Question: ## I am trying to use MyApplication class for JSON data
---
:: I am displaying a list of elements in 'listview', I have retrieved data from 'JSON' and populated into 'listview'. I have put the snapshot of it below which I have at present.
---

---
::
- 'checkbox''MyApplication class''global memory'- 'listview'
:: If I select 'Carl' and 'bangalore' When I click 'Button' I must get the 'listview' of 'Carl' and 'Bangalore' displayed
---
:: After selecting the 'checkbox' of required elements when i click 'Button' i am getting log errors as shown in the 'Log'
- 'MyApplication class'
---
'''
public class MainActivity extends Activity {
// Declare Variables
JSONObject jsonobject;
JSONArray jsonarray;
ListView listview;
Adapter adapter;
ProgressDialog mProgressDialog;
ArrayList<HashMap<String, String>> arraylist;
static String NAME = "rank";
Button btn;
StringBuilder result;
MyApplication mapp;//get MyApplication reference
@Override
public void onCreate(Bundle savedInstanceState) {
super.onCreate(savedInstanceState);
// Get the view from listview_main.xml
setContentView(R.layout.activity_main);
mapp=MyApplication.getInstance();
listview = (ListView) findViewById(R.id.listView_id);
btn = (Button) findViewById(R.id.button1);
btn.setOnClickListener(new OnClickListener() {
@Override
public void onClick(View v) {
// TODO Auto-generated method stub
result = new StringBuilder();
for (int i = 0; i < arraylist.size(); i++) {
if (adapter.mysparse.get(i) == true) {
result.append(arraylist.get(i).get(MainActivity.NAME));
result.append("
");
}
}
Intent n = new Intent(MainActivity.this, DisplayActivity.class);
//n.putExtra("buffer", result.toString());
startActivity(n);
}
});
// Execute DownloadJSON AsyncTask
new DownloadJSON().execute();
}
// DownloadJSON AsyncTask
private class DownloadJSON extends AsyncTask<Void, Void, Void> {
@Override
protected void onPreExecute() {
super.onPreExecute();
// Create a progressdialog
mProgressDialog = new ProgressDialog(MainActivity.this);
// Set progressdialog title
// mProgressDialog.setTitle("Fetching the information");
// Set progressdialog message
mProgressDialog.setMessage("Loading...");
mProgressDialog.setIndeterminate(false);
// Show progressdialog
mProgressDialog.show();
}
@Override
protected Void doInBackground(Void... params) {
// Create an array
arraylist = new ArrayList<HashMap<String, String>>();
// Retrieve JSON Objects from the given URL address
jsonobject = Parser
.getJSONfromURL("http://54.218.73.244:7004/DescriptionSortedPrice/");
try {
// Locate the array name in JSON
jsonarray = jsonobject.getJSONArray("restaurants");
for (int i = 0; i < jsonarray.length(); i++) {
HashMap<String, String> map = new HashMap<String, String>();
jsonobject = jsonarray.getJSONObject(i);
// Retrive JSON Objects
map.put(MainActivity.NAME,
jsonobject.getString("Person_Name"));
Log.d("jsonobject", jsonobject.toString());
// Set the JSON Objects into the array
arraylist.add(map);
}
} catch (JSONException e) {
Log.e("Error", e.getMessage());
e.printStackTrace();
}
return null;
}
@Override
protected void onPostExecute(Void args) {
// Pass the results into ListViewAdapter.java
adapter = new Adapter(MainActivity.this, arraylist);
mapp.setArrayListMapData(arraylist);
// Set the adapter to the ListView
listview.setAdapter(adapter);
// Close the progressdialog
mProgressDialog.dismiss();
}
}
}
**Adapter.java**
public class Adapter extends BaseAdapter implements OnCheckedChangeListener {
// Declare Variables
Context context;
LayoutInflater inflater;
ArrayList<HashMap<String, String>> data;
HashMap<String, String> resultp = new HashMap<String, String>();
SparseBooleanArray mysparse;
public Adapter(Context context, ArrayList<HashMap<String, String>> arraylist) {
this.context = context;
data = arraylist;
mysparse = new SparseBooleanArray(data.size());
}
@Override
public int getCount() {
return data.size();
}
@Override
public Object getItem(int position) {
return null;
}
@Override
public long getItemId(int position) {
return 0;
}
public View getView(final int position, View convertView, ViewGroup parent) {
// Declare Variables
TextView name;
CheckBox chk;
inflater = (LayoutInflater) context
.getSystemService(Context.LAYOUT_INFLATER_SERVICE);
View itemView = inflater.inflate(R.layout.single_item, parent, false);
// Get the position
resultp = data.get(position);
// Locate the TextViews in listview_item.xml
name = (TextView) itemView.findViewById(R.id.title_textView_id);
chk = (CheckBox) itemView.findViewById(R.id.checkBox1);
// Capture position and set results to the TextViews
name.setText(resultp.get(MainActivity.NAME));
chk.setTag(position);
chk.setChecked(mysparse.get(position, false));
chk.setOnCheckedChangeListener(this);
return itemView;
}
public boolean isChecked(int position) {
return mysparse.get(position, false);
}
public void setChecked(int position, boolean isChecked) {
mysparse.put(position, isChecked);
}
public void toggle(int position) {
setChecked(position, !isChecked(position));
}
@Override
public void onCheckedChanged(CompoundButton buttonView, boolean isChecked) {
// TODO Auto-generated method stub
mysparse.put((Integer) buttonView.getTag(), isChecked);
}
}
'''
'''
public class MyApplication extends Application{
ArrayList<HashMap<String, String>> arraylist;
public static MyApplication instance=null;
@Override
public void onCreate() {
// TODO Auto-generated method stub
super.onCreate();
}
public static MyApplication getInstance()
{
if(instance==null)
{
instance=new MyApplication();
}
return instance;
}
public void setArrayListMapData(ArrayList<HashMap<String, String>> setData)
{
arraylist=setData;
}
public ArrayList<HashMap<String, String>> getArrayListMapData()
{
return arraylist;
}
}
'''
'''
public class Info {
String Name = null;
boolean selected = false;
public Info(String name, boolean selected) {
super();
this.Name = name;
this.selected = selected;
}
public String getName() {
return Name;
}
public void setName(String name) {
this.Name = name;
}
public boolean isSelected() {
return selected;
}
public void setSelected(boolean selected) {
this.selected = selected;
}
}
'''
'''
public class DisplayActivity extends Activity {
ListView lv;
ArrayList<String> myList;
String myName;
@Override
protected void onCreate(Bundle savedInstanceState) {
// TODO Auto-generated method stub
super.onCreate(savedInstanceState);
setContentView(R.layout.second);
Intent n = getIntent();
myName = n.getStringExtra("buffer");
myList = new ArrayList<String>();
lv = (ListView) findViewById(R.id.listViewData);
myList.add(myName);
ArrayAdapter<String> adapter=new ArrayAdapter<String>(DisplayActivity.this,R.layout.custom_single_list,R.id.textView1, myList);
lv.setAdapter(adapter);
}
}
'''
'''
01-05 10:33:33.213: D/jsonobject(409): {"Image_Name":"image.jpg","Person_Name":"salmanKhan","Sl_no":1}
01-05 10:33:33.213: D/jsonobject(409): {"Image_Name":"c92beeaf5ba50e65.jpg","Person_Name":"AmirKhan","Sl_no":2}
01-05 10:33:33.213: D/jsonobject(409): {"Image_Name":"f2d835b73945ded2.jpg","Person_Name":"carl","Sl_no":3}
01-05 10:33:33.232: D/jsonobject(409): {"Image_Name":"deafe45d368c64cf.jpg","Person_Name":"bangalore","Sl_no":4}
01-05 10:33:33.232: D/jsonobject(409): {"Image_Name":"cc542ecaf6d251bd.jpg","Person_Name":"bangalore","Sl_no":5}
01-05 10:33:33.232: D/jsonobject(409): {"Image_Name":"3de14abca184c2d5.jpg","Person_Name":"hi","Sl_no":6}
01-05 10:33:33.232: D/jsonobject(409): {"Image_Name":"f856d9b50d1f32b1.jpg","Person_Name":"SharuknKhan","Sl_no":7}
01-05 10:33:33.232: D/jsonobject(409): {"Image_Name":"246dd313ba3b4a39.jpg","Person_Name":"shimoga","Sl_no":8}
01-05 10:33:33.363: D/dalvikvm(409): GC_FOR_MALLOC freed 3240 objects / 214432 bytes in 115ms
01-05 10:33:33.363: D/jsonobject(409): {"Image_Name":"5e8821af90b717bc.jpg","Person_Name":"manoj","Sl_no":9}
01-05 10:33:33.363: D/jsonobject(409): {"Image_Name":"86e18539867de023.jpg","Person_Name":"SharuknKhan","Sl_no":10}
01-05 10:33:33.363: D/jsonobject(409): {"Image_Name":"f88b905101e94ef9.jpg","Person_Name":"mahesh","Sl_no":11}
01-05 10:33:33.363: D/jsonobject(409): {"Image_Name":"bd793b1f80e238cf.jpg","Person_Name":"suresh","Sl_no":12}
01-05 10:33:33.363: D/jsonobject(409): {"Image_Name":"0eb250bfd8646968.jpg","Person_Name":"suresh","Sl_no":13}
01-05 10:33:33.363: D/jsonobject(409): {"Image_Name":"270c6a4ef1adb6ed.jpg","Person_Name":"amitab","Sl_no":14}
01-05 10:33:33.363: D/jsonobject(409): {"Image_Name":"0d6605d2f1089b73.jpg","Person_Name":"delhi","Sl_no":15}
01-05 10:33:33.363: D/jsonobject(409): {"Image_Name":"fdba14f4f9d4b4b4.jpg","Person_Name":"hydrabad","Sl_no":16}
01-05 10:33:33.373: D/jsonobject(409): {"Image_Name":"04b372a92bb2ee74.jpg","Person_Name":"mysore","Sl_no":17}
01-05 10:33:33.373: D/jsonobject(409): {"Image_Name":"7ae2a4618c0cdbac.jpg","Person_Name":"name123","Sl_no":18}
01-05 10:33:36.973: D/dalvikvm(409): GC_EXTERNAL_ALLOC freed 1554 objects / 275032 bytes in 89ms
01-05 10:33:37.093: D/dalvikvm(409): GC_EXTERNAL_ALLOC freed 135 objects / 7920 bytes in 76ms
01-05 10:48:46.713: D/AndroidRuntime(409): Shutting down VM
01-05 10:48:46.713: W/dalvikvm(409): threadid=1: thread exiting with uncaught exception (group=0x4001d800)
01-05 10:48:46.733: E/AndroidRuntime(409): FATAL EXCEPTION: main
01-05 10:48:46.733: E/AndroidRuntime(409): java.lang.NullPointerException
01-05 10:48:46.733: E/AndroidRuntime(409): at android.widget.ArrayAdapter.createViewFromResource(ArrayAdapter.java:355)
01-05 10:48:46.733: E/AndroidRuntime(409): at android.widget.ArrayAdapter.getView(ArrayAdapter.java:323)
01-05 10:48:46.733: E/AndroidRuntime(409): at android.widget.AbsListView.obtainView(AbsListView.java:1315)
01-05 10:48:46.733: E/AndroidRuntime(409): at android.widget.ListView.makeAndAddView(ListView.java:1727)
01-05 10:48:46.733: E/AndroidRuntime(409): at android.widget.ListView.fillDown(ListView.java:652)
01-05 10:48:46.733: E/AndroidRuntime(409): at android.widget.ListView.fillFromTop(ListView.java:709)
01-05 10:48:46.733: E/AndroidRuntime(409): at android.widget.ListView.layoutChildren(ListView.java:1580)
01-05 10:48:46.733: E/AndroidRuntime(409): at android.widget.AbsListView.onLayout(AbsListView.java:1147)
01-05 10:48:46.733: E/AndroidRuntime(409): at android.view.View.layout(View.java:7035)
01-05 10:48:46.733: E/AndroidRuntime(409): at android.widget.LinearLayout.setChildFrame(LinearLayout.java:1249)
01-05 10:48:46.733: E/AndroidRuntime(409): at android.widget.LinearLayout.layoutVertical(LinearLayout.java:1125)
01-05 10:48:46.733: E/AndroidRuntime(409): at android.widget.LinearLayout.onLayout(LinearLayout.java:1042)
01-05 10:48:46.733: E/AndroidRuntime(409): at android.view.View.layout(View.java:7035)
01-05 10:48:46.733: E/AndroidRuntime(409): at android.widget.FrameLayout.onLayout(FrameLayout.java:333)
01-05 10:48:46.733: E/AndroidRuntime(409): at android.view.View.layout(View.java:7035)
01-05 10:48:46.733: E/AndroidRuntime(409): at android.widget.LinearLayout.setChildFrame(LinearLayout.java:1249)
01-05 10:48:46.733: E/AndroidRuntime(409): at android.widget.LinearLayout.layoutVertical(LinearLayout.java:1125)
01-05 10:48:46.733: E/AndroidRuntime(409): at android.widget.LinearLayout.onLayout(LinearLayout.java:1042)
01-05 10:48:46.733: E/AndroidRuntime(409): at android.view.View.layout(View.java:7035)
01-05 10:48:46.733: E/AndroidRuntime(409): at android.widget.FrameLayout.onLayout(FrameLayout.java:333)
01-05 10:48:46.733: E/AndroidRuntime(409): at android.view.View.layout(View.java:7035)
01-05 10:48:46.733: E/AndroidRuntime(409): at android.view.ViewRoot.performTraversals(ViewRoot.java:1045)
01-05 10:48:46.733: E/AndroidRuntime(409): at android.view.ViewRoot.handleMessage(ViewRoot.java:1727)
01-05 10:48:46.733: E/AndroidRuntime(409): at android.os.Handler.dispatchMessage(Handler.java:99)
01-05 10:48:46.733: E/AndroidRuntime(409): at android.os.Looper.loop(Looper.java:123)
01-05 10:48:46.733: E/AndroidRuntime(409): at android.app.ActivityThread.main(ActivityThread.java:4627)
01-05 10:48:46.733: E/AndroidRuntime(409): at java.lang.reflect.Method.invokeNative(Native Method)
01-05 10:48:46.733: E/AndroidRuntime(409): at java.lang.reflect.Method.invoke(Method.java:521)
01-05 10:48:46.733: E/AndroidRuntime(409): at com.android.internal.os.ZygoteInit$MethodAndArgsCaller.run(ZygoteInit.java:868)
01-05 10:48:46.733: E/AndroidRuntime(409): at com.android.internal.os.ZygoteInit.main(ZygoteInit.java:626)
01-05 10:48:46.733: E/AndroidRuntime(409): at dalvik.system.NativeStart.main(Native Method)
'''
---
## {Edit-1 ---- On Raghunandan Answer}
'''
public class MainActivity extends Activity {
// Declare Variables
JSONObject jsonobject;
JSONArray jsonarray;
ListView listview;
Adapter adapter;
ProgressDialog mProgressDialog;
ArrayList<HashMap<String, String>> arraylist;
ArrayList<String> arraylist2;
static String NAME = "rank";
Button btn;
StringBuilder result;
MyApplication mapp;//get MyApplication reference
@Override
public void onCreate(Bundle savedInstanceState) {
super.onCreate(savedInstanceState);
// Get the view from listview_main.xml
setContentView(R.layout.activity_main);
arraylist = new ArrayList<HashMap<String, String>>();
arraylist2 = new ArrayList<String>();
mapp=MyApplication.getInstance();
listview = (ListView) findViewById(R.id.listView);
btn = (Button) findViewById(R.id.button1);
btn.setOnClickListener(new OnClickListener() {
@Override
public void onClick(View v) {
// TODO Auto-generated method stub
// Toast.makeText(MainActivity.this,"///"+arraylist.size(), 1000).show();
result = new StringBuilder();
for (int i = 0; i < arraylist.size(); i++) {
if (adapter.mysparse.get(i) == true) {
result.append(arraylist.get(i).get(MainActivity.NAME));
arraylist2.add(arraylist.get(i).get(MainActivity.NAME));
result.append("
");
}
}
mapp.setArrayListMapData(arraylist2);
Toast.makeText(MainActivity.this,result, 1000).show();
Intent n = new Intent(MainActivity.this, DisplayActivity.class);
// n.putExtra("buffer", arraylist2);
startActivity(n);
}
});
// Execute DownloadJSON AsyncTask
new DownloadJSON().execute();
}
// DownloadJSON AsyncTask
private class DownloadJSON extends AsyncTask<Void, Void, Void> {
@Override
protected void onPreExecute() {
super.onPreExecute();
// Create a progressdialog
mProgressDialog = new ProgressDialog(MainActivity.this);
// Set progressdialog title
// mProgressDialog.setTitle("Fetching the information");
// Set progressdialog message
mProgressDialog.setMessage("Loading...");
mProgressDialog.setIndeterminate(false);
// Show progressdialog
mProgressDialog.show();
}
@Override
protected Void doInBackground(Void... params) {
// Create an array
try {
// Retrieve JSON Objects from the given URL address
String s = getData();
jsonobject = new JSONObject(s);
// Locate the array name in JSON
jsonarray = jsonobject.getJSONArray("restaurants");
for (int i = 0; i < jsonarray.length(); i++) {
HashMap<String, String> map = new HashMap<String, String>();
jsonobject = jsonarray.getJSONObject(i);
// Retrive JSON Objects
map.put(MainActivity.NAME,
jsonobject.getString("Person_Name"));
Log.d("jsonobject", jsonobject.toString());
// Set the JSON Objects into the array
arraylist.add(map);
}
} catch (JSONException e) {
Log.e("Error", e.getMessage());
e.printStackTrace();
}
return null;
}
@Override
protected void onPostExecute(Void args) {
// Pass the results into ListViewAdapter.java
adapter = new Adapter(MainActivity.this, arraylist);
// Set the adapter to the ListView
listview.setAdapter(adapter);
// Close the progressdialog
mProgressDialog.dismiss();
}
}
private String getData() {
String _response = null;
try
{
HttpClient httpclient = new DefaultHttpClient();
httpclient.getParams().setParameter(CoreProtocolPNames.PROTOCOL_VERSION, HttpVersion.HTTP_1_1);
HttpGet request = new HttpGet("http://54.218.73.244:7004/DescriptionSortedPrice/");
HttpResponse response = httpclient.execute(request);
HttpEntity resEntity = response.getEntity();
_response =EntityUtils.toString(resEntity);
}
catch(Exception e)
{
e.printStackTrace();
}
return _response;
}
}
'''
'''
public class DisplayActivity extends Activity {
ListView lv;
ArrayList<String> myList;
@Override
protected void onCreate(Bundle savedInstanceState) {
super.onCreate(savedInstanceState);
setContentView(R.layout.second);
MyApplication mapp=MyApplication.getInstance();
myList = mapp.getArrayListMapData();
lv = (ListView) findViewById(R.id.list);
ArrayAdapter<String> adapter=new ArrayAdapter<String>(DisplayActivity.this,android.R.layout.simple_expandable_list_item_1, myList);
lv.setAdapter(adapter);
}
@Override
public boolean onCreateOptionsMenu(Menu menu) {
// Inflate the menu; this adds items to the action bar if it is present.
getMenuInflater().inflate(R.menu.main, menu);
return true;
}
}
'''
'''
<?xml version="1.0" encoding="utf-8"?>
<LinearLayout xmlns:android="http://schemas.android.com/apk/res/android"
android:layout_width="match_parent"
android:layout_height="match_parent"
android:orientation="vertical" >
<ListView
android:id="@+id/list"
android:layout_width="match_parent"
android:layout_height="match_parent"
android:divider="@android:color/transparent" >
</ListView>
</LinearLayout>
'''
'''
public class Adapter extends BaseAdapter implements OnCheckedChangeListener {
// Declare Variables
Context context;
LayoutInflater inflater;
ArrayList<HashMap<String, String>> data;
HashMap<String, String> resultp = new HashMap<String, String>();
SparseBooleanArray mysparse;
public Adapter(Context context, ArrayList<HashMap<String, String>> arraylist) {
this.context = context;
data = arraylist;
mysparse = new SparseBooleanArray(data.size());
}
@Override
public int getCount() {
return data.size();
}
@Override
public Object getItem(int position) {
return position;
}
@Override
public long getItemId(int position) {
return position;
}
public View getView(final int position, View convertView, ViewGroup parent) {
// Declare Variables
TextView name;
CheckBox chk;
inflater = (LayoutInflater) context
.getSystemService(Context.LAYOUT_INFLATER_SERVICE);
View itemView = inflater.inflate(R.layout.single_item, parent, false);
// Get the position
resultp = data.get(position);
// Locate the TextViews in listview_item.xml
name = (TextView) itemView.findViewById(R.id.textView1);
chk = (CheckBox) itemView.findViewById(R.id.checkBox1);
// Capture position and set results to the TextViews
name.setText(resultp.get(MainActivity.NAME));
chk.setTag(position);
chk.setChecked(mysparse.get(position, false));
chk.setOnCheckedChangeListener(this);
return itemView;
}
public boolean isChecked(int position) {
return mysparse.get(position, false);
}
public void setChecked(int position, boolean isChecked) {
mysparse.put(position, isChecked);
}
public void toggle(int position) {
setChecked(position, !isChecked(position));
}
@Override
public void onCheckedChanged(CompoundButton buttonView, boolean isChecked) {
// TODO Auto-generated method stub
mysparse.put((Integer) buttonView.getTag(), isChecked);
}
}
'''
Log::
'''
01-05 12:27:00.763: E/AndroidRuntime(696): FATAL EXCEPTION: main
01-05 12:27:00.763: E/AndroidRuntime(696): java.lang.NullPointerException
01-05 12:27:00.763: E/AndroidRuntime(696): at com.example.singleitemlistview.Adapter.getView(Adapter.java:64)
01-05 12:27:00.763: E/AndroidRuntime(696): at android.widget.AbsListView.obtainView(AbsListView.java:1315)
01-05 12:27:00.763: E/AndroidRuntime(696): at android.widget.ListView.measureHeightOfChildren(ListView.java:1198)
01-05 12:27:00.763: E/AndroidRuntime(696): at android.widget.ListView.onMeasure(ListView.java:1109)
01-05 12:27:00.763: E/AndroidRuntime(696): at android.view.View.measure(View.java:8171)
01-05 12:27:00.763: E/AndroidRuntime(696): at android.widget.RelativeLayout.measureChild(RelativeLayout.java:563)
01-05 12:27:00.763: E/AndroidRuntime(696): at android.widget.RelativeLayout.onMeasure(RelativeLayout.java:378)
01-05 12:27:00.763: E/AndroidRuntime(696): at android.view.View.measure(View.java:8171)
01-05 12:27:00.763: E/AndroidRuntime(696): at android.view.ViewGroup.measureChildWithMargins(ViewGroup.java:3132)
01-05 12:27:00.763: E/AndroidRuntime(696): at android.widget.FrameLayout.onMeasure(FrameLayout.java:245)
01-05 12:27:00.763: E/AndroidRuntime(696): at android.view.View.measure(View.java:8171)
01-05 12:27:00.763: E/AndroidRuntime(696): at android.widget.LinearLayout.measureVertical(LinearLayout.java:526)
01-05 12:27:00.763: E/AndroidRuntime(696): at android.widget.LinearLayout.onMeasure(LinearLayout.java:304)
01-05 12:27:00.763: E/AndroidRuntime(696): at android.view.View.measure(View.java:8171)
01-05 12:27:00.763: E/AndroidRuntime(696): at android.view.ViewGroup.measureChildWithMargins(ViewGroup.java:3132)
01-05 12:27:00.763: E/AndroidRuntime(696): at android.widget.FrameLayout.onMeasure(FrameLayout.java:245)
01-05 12:27:00.763: E/AndroidRuntime(696): at android.view.View.measure(View.java:8171)
01-05 12:27:00.763: E/AndroidRuntime(696): at android.view.ViewRoot.performTraversals(ViewRoot.java:801)
01-05 12:27:00.763: E/AndroidRuntime(696): at android.view.ViewRoot.handleMessage(ViewRoot.java:1727)
01-05 12:27:00.763: E/AndroidRuntime(696): at android.os.Handler.dispatchMessage(Handler.java:99)
01-05 12:27:00.763: E/AndroidRuntime(696): at android.os.Looper.loop(Looper.java:123)
01-05 12:27:00.763: E/AndroidRuntime(696): at android.app.ActivityThread.main(ActivityThread.java:4627)
01-05 12:27:00.763: E/AndroidRuntime(696): at java.lang.reflect.Method.invokeNative(Native Method)
01-05 12:27:00.763: E/AndroidRuntime(696): at java.lang.reflect.Method.invoke(Method.java:521)
01-05 12:27:00.763: E/AndroidRuntime(696): at com.android.internal.os.ZygoteInit$MethodAndArgsCaller.run(ZygoteInit.java:868)
01-05 12:27:00.763: E/AndroidRuntime(696): at com.android.internal.os.ZygoteInit.main(ZygoteInit.java:626)
01-05 12:27:00.763: E/AndroidRuntime(696): at dalvik.system.NativeStart.main(Native Method)
01-05 12:32:00.805: I/Process(696): Sending signal. PID: 696 SIG: 9
'''
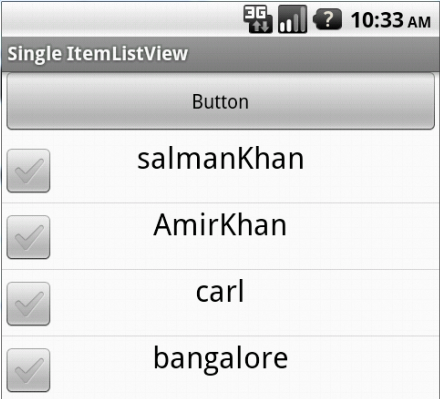
Answer: When you click
'''
Intent n = new Intent(MainActivity.this, DisplayActivity.class);
//n.putExtra("buffer", result.toString()); // is commented
'''
Then
'''
Intent n = getIntent();
myName = n.getStringExtra("buffer");
'''
There is a listview 'DisplayActivity'. Its needs data to populate. You commented the 'intent.puExtraCode'
'''
01-05 10:48:46.733: E/AndroidRuntime(409): java.lang.NullPointerException
01-05 10:48:46.733: E/AndroidRuntime(409): at android.widget.ArrayAdapter.createViewFromResource(ArrayAdapter.java:355)
'''
Also look at the source code of 'ArrayAdapter' 2.2 rev1
'''
326 private View createViewFromResource(int position, View convertView, ViewGroup parent,
327 int resource) {
328 View view;
329 TextView text;
330
331 if (convertView == null) {
332 view = mInflater.inflate(resource, parent, false);
333 } else {
334 view = convertView;
335 }
336
337 try {
338 if (mFieldId == 0) {
339 // If no custom field is assigned, assume the whole resource is a TextView
340 text = (TextView) view;
341 } else {
342 // Otherwise, find the TextView field within the layout
343 text = (TextView) view.findViewById(mFieldId);
344 }
345 } catch (ClassCastException e) {
346 Log.e("ArrayAdapter", "You must supply a resource ID for a TextView");
347 throw new IllegalStateException(
348 "ArrayAdapter requires the resource ID to be a TextView", e);
349 }
350
351 T item = getItem(position);
352 if (item instanceof CharSequence) {
353 text.setText((CharSequence)item);
354 } else {
355 text.setText(item.toString()); // text is null
356 }
357
358 return view;
359 }
'''
Line 355 is
'''
355 text.setText(item.toString()); // text is null
'''
Indicating that the textview in your adapter is null.
in which case you should look at
'''
ArrayAdapter<String> adapter=new ArrayAdapter<String>(DisplayActivity.this,R.layout.custom_single_list,R.id.textView1, myList);
'''
So i suggest the following changes
'''
public class MainActivity extends Activity {
// Declare Variables
JSONObject jsonobject;
JSONArray jsonarray;
ListView listview;
Adapter adapter;
ProgressDialog mProgressDialog;
ArrayList<HashMap<String, String>> arraylist;
ArrayList<String> arraylist2;
static String NAME = "rank";
Button btn;
StringBuilder result;
MyApplication mapp;//get MyApplication reference
@Override
public void onCreate(Bundle savedInstanceState) {
super.onCreate(savedInstanceState);
// Get the view from listview_main.xml
setContentView(R.layout.activity_main);
arraylist = new ArrayList<HashMap<String, String>>();
arraylist2 = new ArrayList<String>();
mapp=MyApplication.getInstance();
listview = (ListView) findViewById(R.id.listView);
btn = (Button) findViewById(R.id.button1);
btn.setOnClickListener(new OnClickListener() {
@Override
public void onClick(View v) {
// TODO Auto-generated method stub
// Toast.makeText(MainActivity.this,"///"+arraylist.size(), 1000).show();
result = new StringBuilder();
for (int i = 0; i < arraylist.size(); i++) {
if (adapter.mysparse.get(i) == true) {
result.append(arraylist.get(i).get(MainActivity.NAME));
arraylist2.add(arraylist.get(i).get(MainActivity.NAME));
result.append("
");
}
}
mapp.setArrayListMapData(arraylist2);
Toast.makeText(MainActivity.this,result, 1000).show();
Intent n = new Intent(MainActivity.this, DisplayActivity.class);
// n.putExtra("buffer", arraylist2);
startActivity(n);
}
});
// Execute DownloadJSON AsyncTask
new DownloadJSON().execute();
}
// DownloadJSON AsyncTask
private class DownloadJSON extends AsyncTask<Void, Void, Void> {
@Override
protected void onPreExecute() {
super.onPreExecute();
// Create a progressdialog
mProgressDialog = new ProgressDialog(MainActivity.this);
// Set progressdialog title
// mProgressDialog.setTitle("Fetching the information");
// Set progressdialog message
mProgressDialog.setMessage("Loading...");
mProgressDialog.setIndeterminate(false);
// Show progressdialog
mProgressDialog.show();
}
@Override
protected Void doInBackground(Void... params) {
// Create an array
try {
// Retrieve JSON Objects from the given URL address
String s = getData();
jsonobject = new JSONObject(s);
// Locate the array name in JSON
jsonarray = jsonobject.getJSONArray("restaurants");
for (int i = 0; i < jsonarray.length(); i++) {
HashMap<String, String> map = new HashMap<String, String>();
jsonobject = jsonarray.getJSONObject(i);
// Retrive JSON Objects
map.put(MainActivity.NAME,
jsonobject.getString("Person_Name"));
Log.d("jsonobject", jsonobject.toString());
// Set the JSON Objects into the array
arraylist.add(map);
}
} catch (JSONException e) {
Log.e("Error", e.getMessage());
e.printStackTrace();
}
return null;
}
@Override
protected void onPostExecute(Void args) {
// Pass the results into ListViewAdapter.java
adapter = new Adapter(MainActivity.this, arraylist);
// Set the adapter to the ListView
listview.setAdapter(adapter);
// Close the progressdialog
mProgressDialog.dismiss();
}
}
private String getData() {
String _response = null;
try
{
HttpClient httpclient = new DefaultHttpClient();
httpclient.getParams().setParameter(CoreProtocolPNames.PROTOCOL_VERSION, HttpVersion.HTTP_1_1);
HttpGet request = new HttpGet("http://54.218.73.244:7004/DescriptionSortedPrice/");
HttpResponse response = httpclient.execute(request);
HttpEntity resEntity = response.getEntity();
_response =EntityUtils.toString(resEntity);
}
catch(Exception e)
{
e.printStackTrace();
}
return _response;
}
public class Adapter extends BaseAdapter implements OnCheckedChangeListener {
// Declare Variables
Context context;
LayoutInflater inflater;
ArrayList<HashMap<String, String>> data;
HashMap<String, String> resultp = new HashMap<String, String>();
SparseBooleanArray mysparse;
public Adapter(Context context, ArrayList<HashMap<String, String>> arraylist) {
this.context = context;
data = arraylist;
mysparse = new SparseBooleanArray(data.size());
}
@Override
public int getCount() {
return data.size();
}
@Override
public Object getItem(int position) {
return position;
}
@Override
public long getItemId(int position) {
return position;
}
public View getView(final int position, View convertView, ViewGroup parent) {
// Declare Variables
TextView name;
CheckBox chk;
inflater = (LayoutInflater) context
.getSystemService(Context.LAYOUT_INFLATER_SERVICE);
View itemView = inflater.inflate(R.layout.single_item, parent, false);
// Get the position
resultp = data.get(position);
// Locate the TextViews in listview_item.xml
name = (TextView) itemView.findViewById(R.id.textView1);
chk = (CheckBox) itemView.findViewById(R.id.checkBox1);
// Capture position and set results to the TextViews
name.setText(resultp.get(MainActivity.NAME));
chk.setTag(position);
chk.setChecked(mysparse.get(position, false));
chk.setOnCheckedChangeListener(this);
return itemView;
}
public boolean isChecked(int position) {
return mysparse.get(position, false);
}
public void setChecked(int position, boolean isChecked) {
mysparse.put(position, isChecked);
}
public void toggle(int position) {
setChecked(position, !isChecked(position));
}
@Override
public void onCheckedChanged(CompoundButton buttonView, boolean isChecked) {
// TODO Auto-generated method stub
mysparse.put((Integer) buttonView.getTag(), isChecked);
}
}
}
'''
MyApplication class
'''
public class MyApplication extends Application{
ArrayList<String> arraylist;
public static MyApplication instance=null;
@Override
public void onCreate() {
// TODO Auto-generated method stub
super.onCreate();
}
public static MyApplication getInstance()
{
if(instance==null)
{
instance=new MyApplication();
}
return instance;
}
public void setArrayListMapData(ArrayList<String> setData)
{
arraylist=setData;
}
public ArrayList<String> getArrayListMapData()
{
return arraylist;
}
}
'''
DisplayActivity
'''
public class DisplayActivity extends Activity {
ListView lv;
ArrayList<String> myList;
@Override
protected void onCreate(Bundle savedInstanceState) {
super.onCreate(savedInstanceState);
setContentView(R.layout.activity_display);
MyApplication mapp=MyApplication.getInstance();
myList = mapp.getArrayListMapData();
lv = (ListView) findViewById(R.id.listView1);
ArrayAdapter<String> adapter=new ArrayAdapter<String>(DisplayActivity.this,android.R.layout.simple_expandable_list_item_1, myList);
lv.setAdapter(adapter);
}
@Override
public boolean onCreateOptionsMenu(Menu menu) {
// Inflate the menu; this adds items to the action bar if it is present.
getMenuInflater().inflate(R.menu.display, menu);
return true;
}
}
'''
Snaps

Using ViewHolder pattern is a good choice